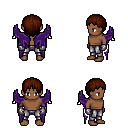
a pixel art fantasy rpg character, male body template, human, dark skin, purple wings, metal pants, brown plain hairstyle, metal gloves, four views (front, back, left, right), 2x2 character sprite sheet, small pixel art, hard edges, no anti-aliasing